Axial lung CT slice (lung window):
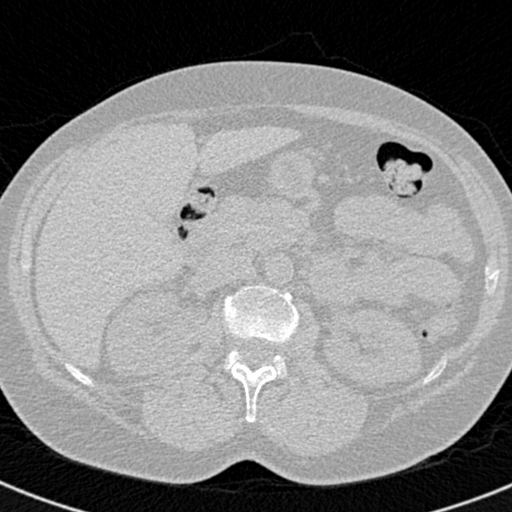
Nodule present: no